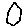
Label: hexagon